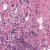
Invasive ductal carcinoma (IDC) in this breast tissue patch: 1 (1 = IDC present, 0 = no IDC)